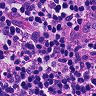
Metastatic tissue present: no